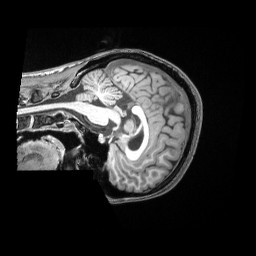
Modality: T1w
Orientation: sagittal
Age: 24
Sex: female
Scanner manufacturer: siemens
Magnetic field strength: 3 T
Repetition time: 2 s
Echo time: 0.00339 s